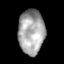
Tissue: skin
Cell type: Epithelial cells
Senescence score: 0.7967
Nuclear area (px): 1141
Mean DAPI intensity: 164.826